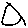
Label: line